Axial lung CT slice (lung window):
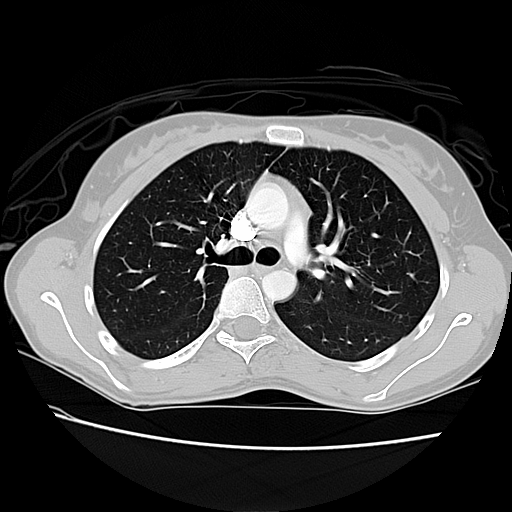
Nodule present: no